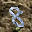
Label: 8